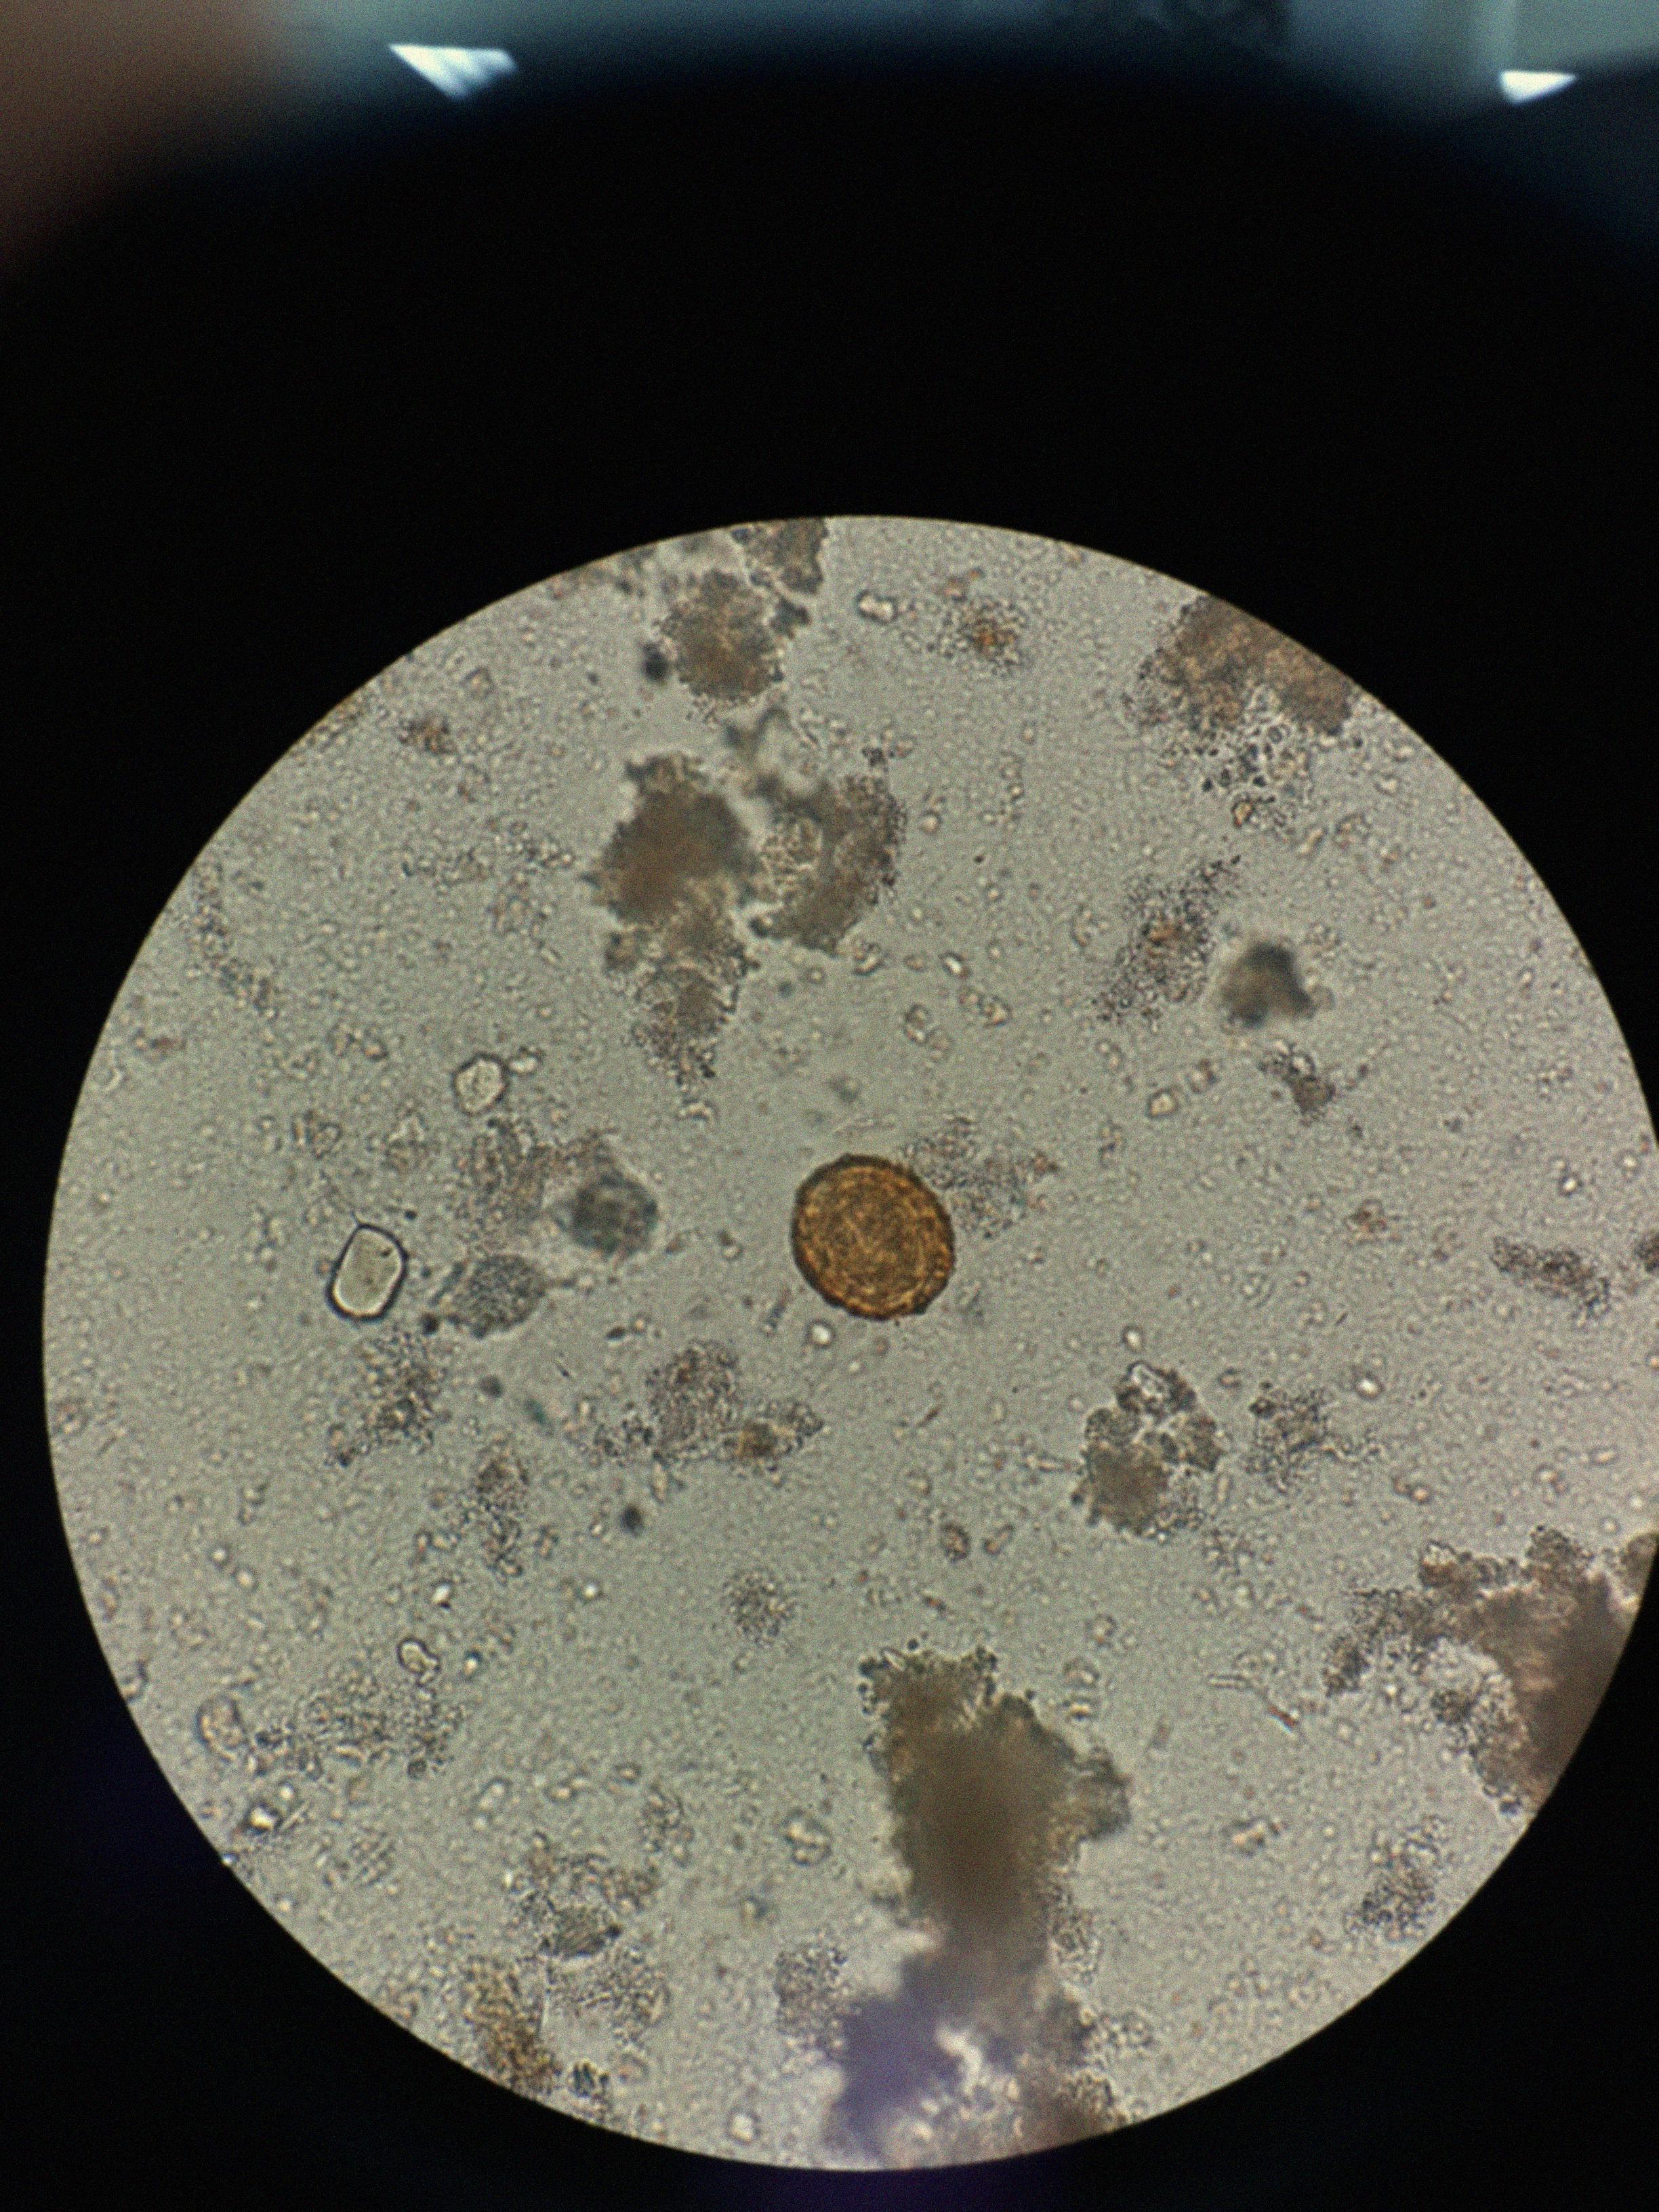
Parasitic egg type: Ascaris lumbricoides